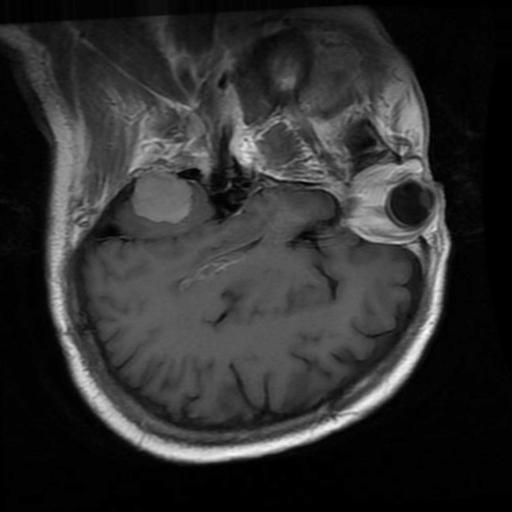
Label: meningioma